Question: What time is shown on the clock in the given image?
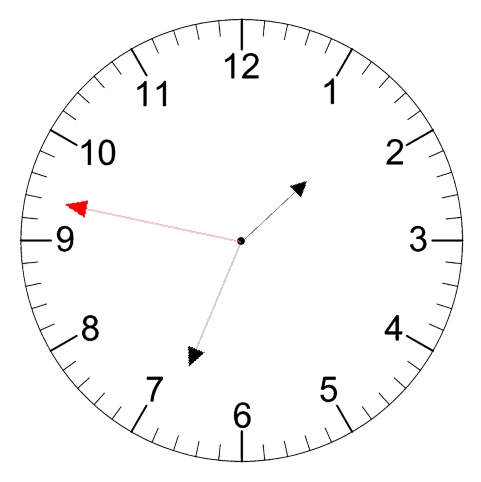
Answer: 01:33:47